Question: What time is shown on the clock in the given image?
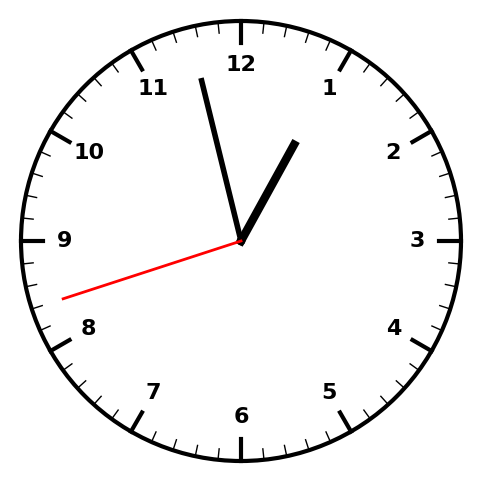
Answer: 12:57:42